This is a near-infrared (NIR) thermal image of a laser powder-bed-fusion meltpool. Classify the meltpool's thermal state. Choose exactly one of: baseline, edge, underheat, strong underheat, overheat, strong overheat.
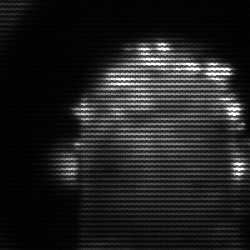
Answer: baseline